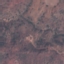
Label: HerbaceousVegetation